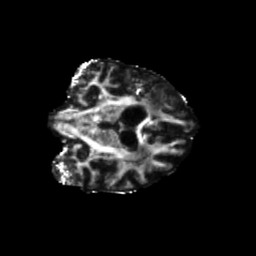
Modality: FA
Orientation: coronal
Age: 79
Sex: female
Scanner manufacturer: siemens
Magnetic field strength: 3 T
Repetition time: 5.25 s
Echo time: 0.08 s